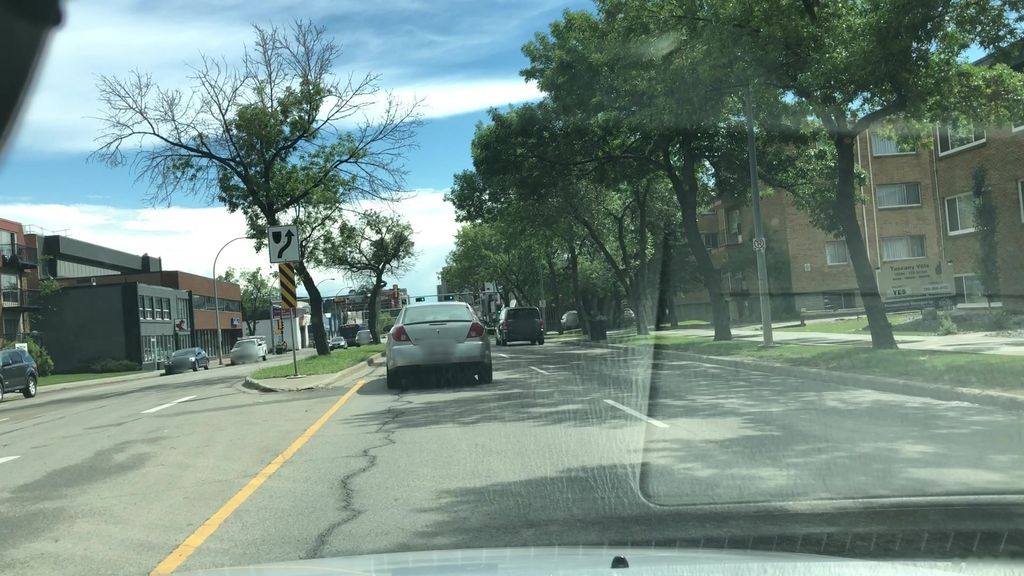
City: edmonton